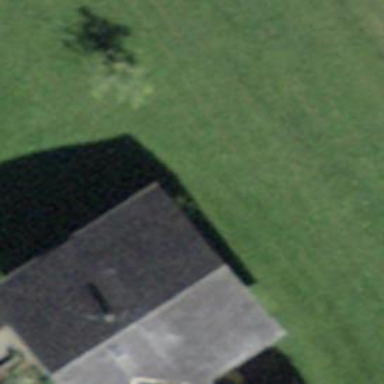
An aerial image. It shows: Farm building.